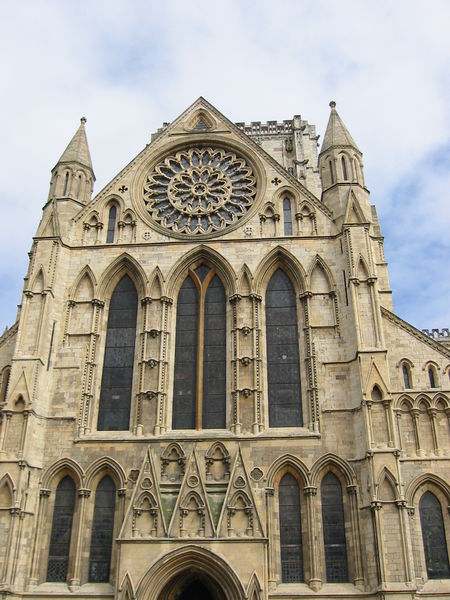
Titel: York Münster
Standort: York (EU - GB)
Schlagwörter: himmel, wolken, fenster, frankreich, glas, säulen, stein, kirche, drei, spitzen, england, gotik, ansicht, tag, spitz, foto, fotografie, unten, eingang, glaube, türmchen, dom, gross, kathedrale, portal, himme, kreuze, sandstein, chartres, gotisch, rosette, spitzbogen, spitzbögen, gothik, bauwerk, turn, kirchenfenster, mächtig, rosettenfenster, aufwärtsstrebend, ostfassade